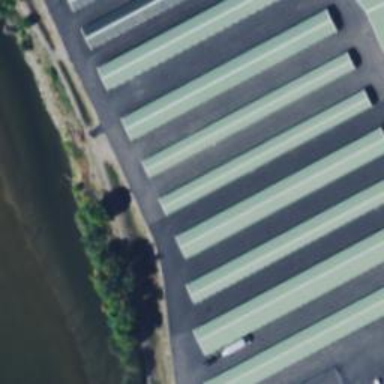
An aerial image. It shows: Building housing storage rental shop.